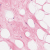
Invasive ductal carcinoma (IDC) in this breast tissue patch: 0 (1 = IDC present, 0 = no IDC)